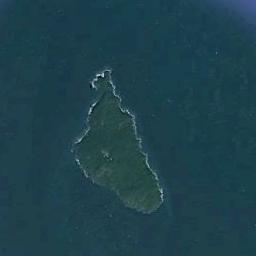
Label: island